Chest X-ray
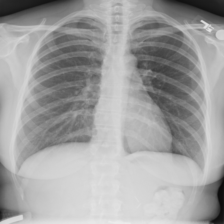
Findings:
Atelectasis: negative
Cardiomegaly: negative
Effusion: negative
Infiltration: negative
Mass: negative
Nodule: negative
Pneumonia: negative
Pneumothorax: negative
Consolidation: negative
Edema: negative
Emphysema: negative
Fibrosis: negative
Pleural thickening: negative
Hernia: negative